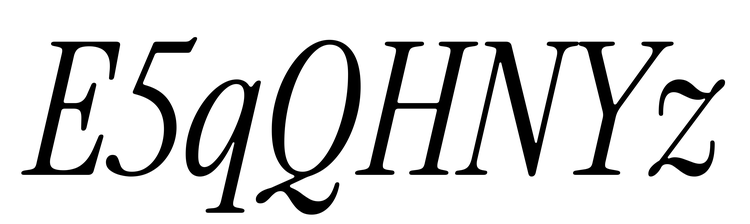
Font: InstrumentSerif-Italic